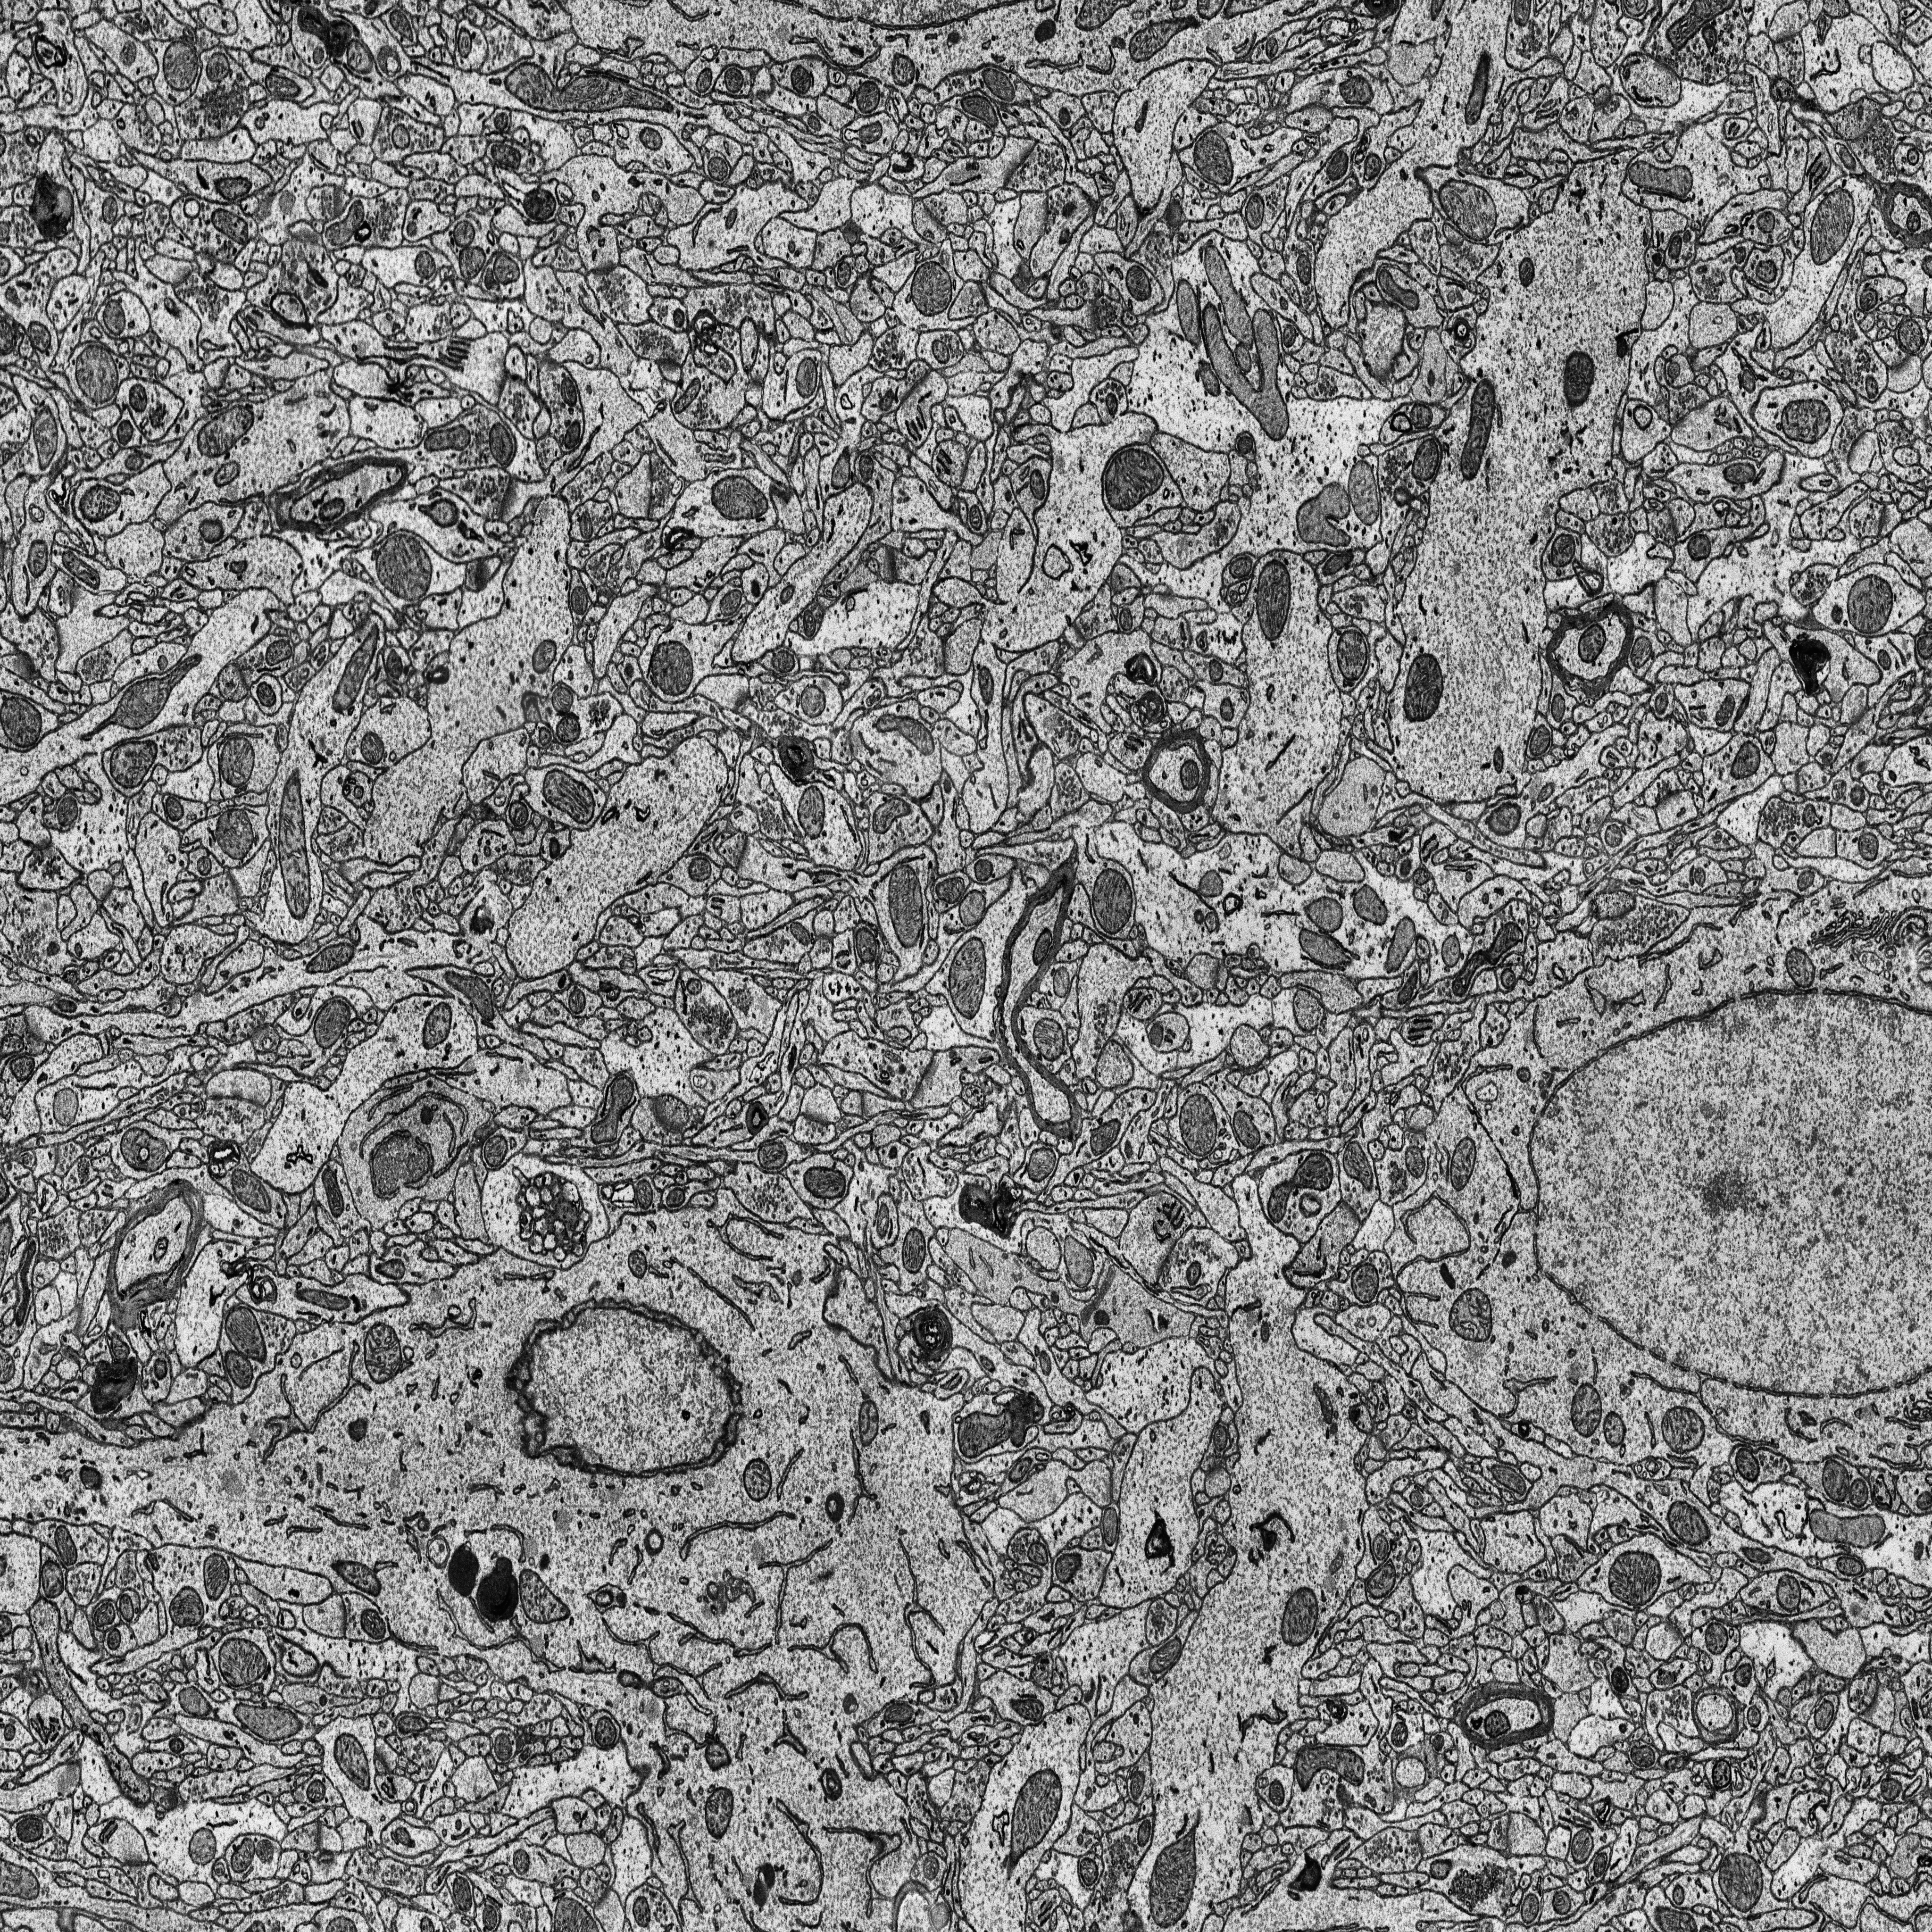
Electron microscopy slice of rat cortex tissue
Slice depth (z): 185
Mitochondria instances in slice: 383